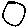
Label: circle